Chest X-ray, PA view. Patient: 60 years old, sex M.
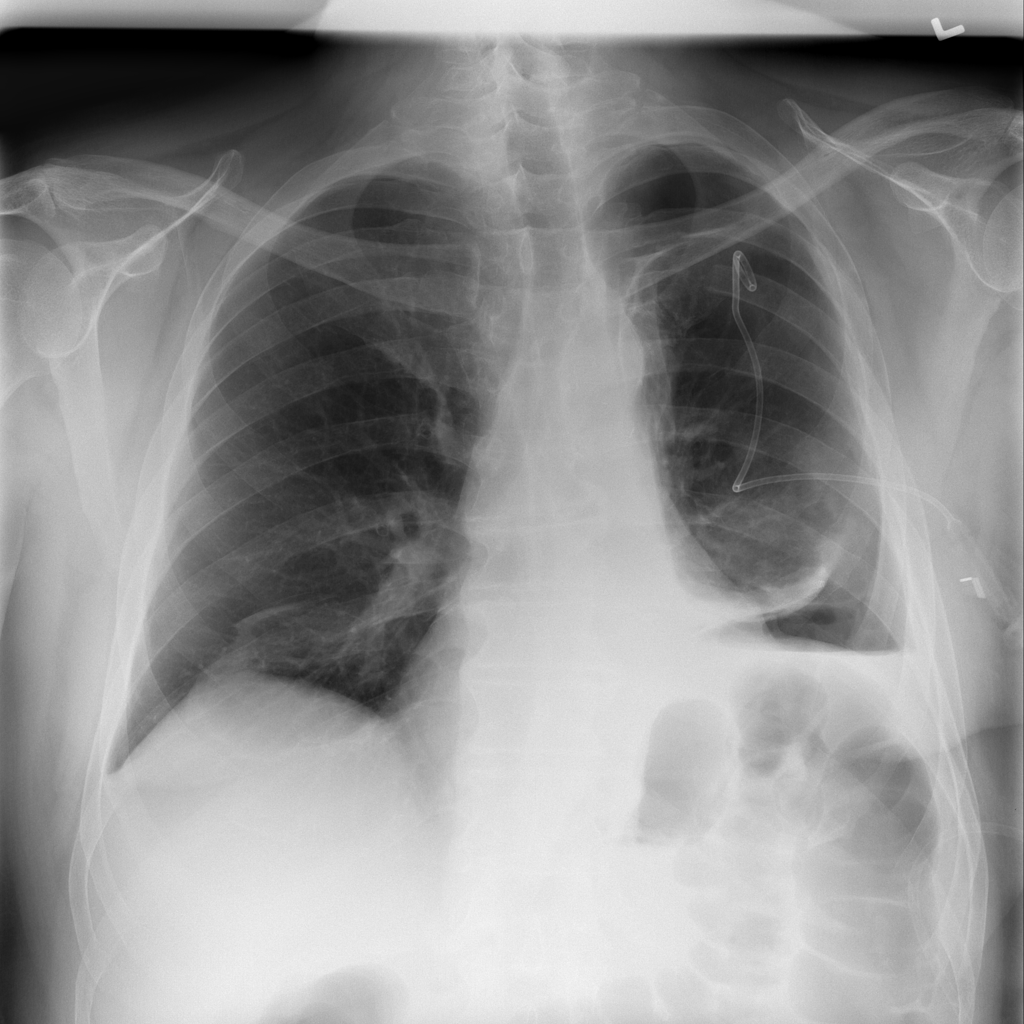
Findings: No Finding